Question: So I'm working on my first rails project and I am trying to install bootstrap, but I'm having some issues. I followed the directions on the github page but when I did everything and reloaded my page I received this error: Can someone please help me?

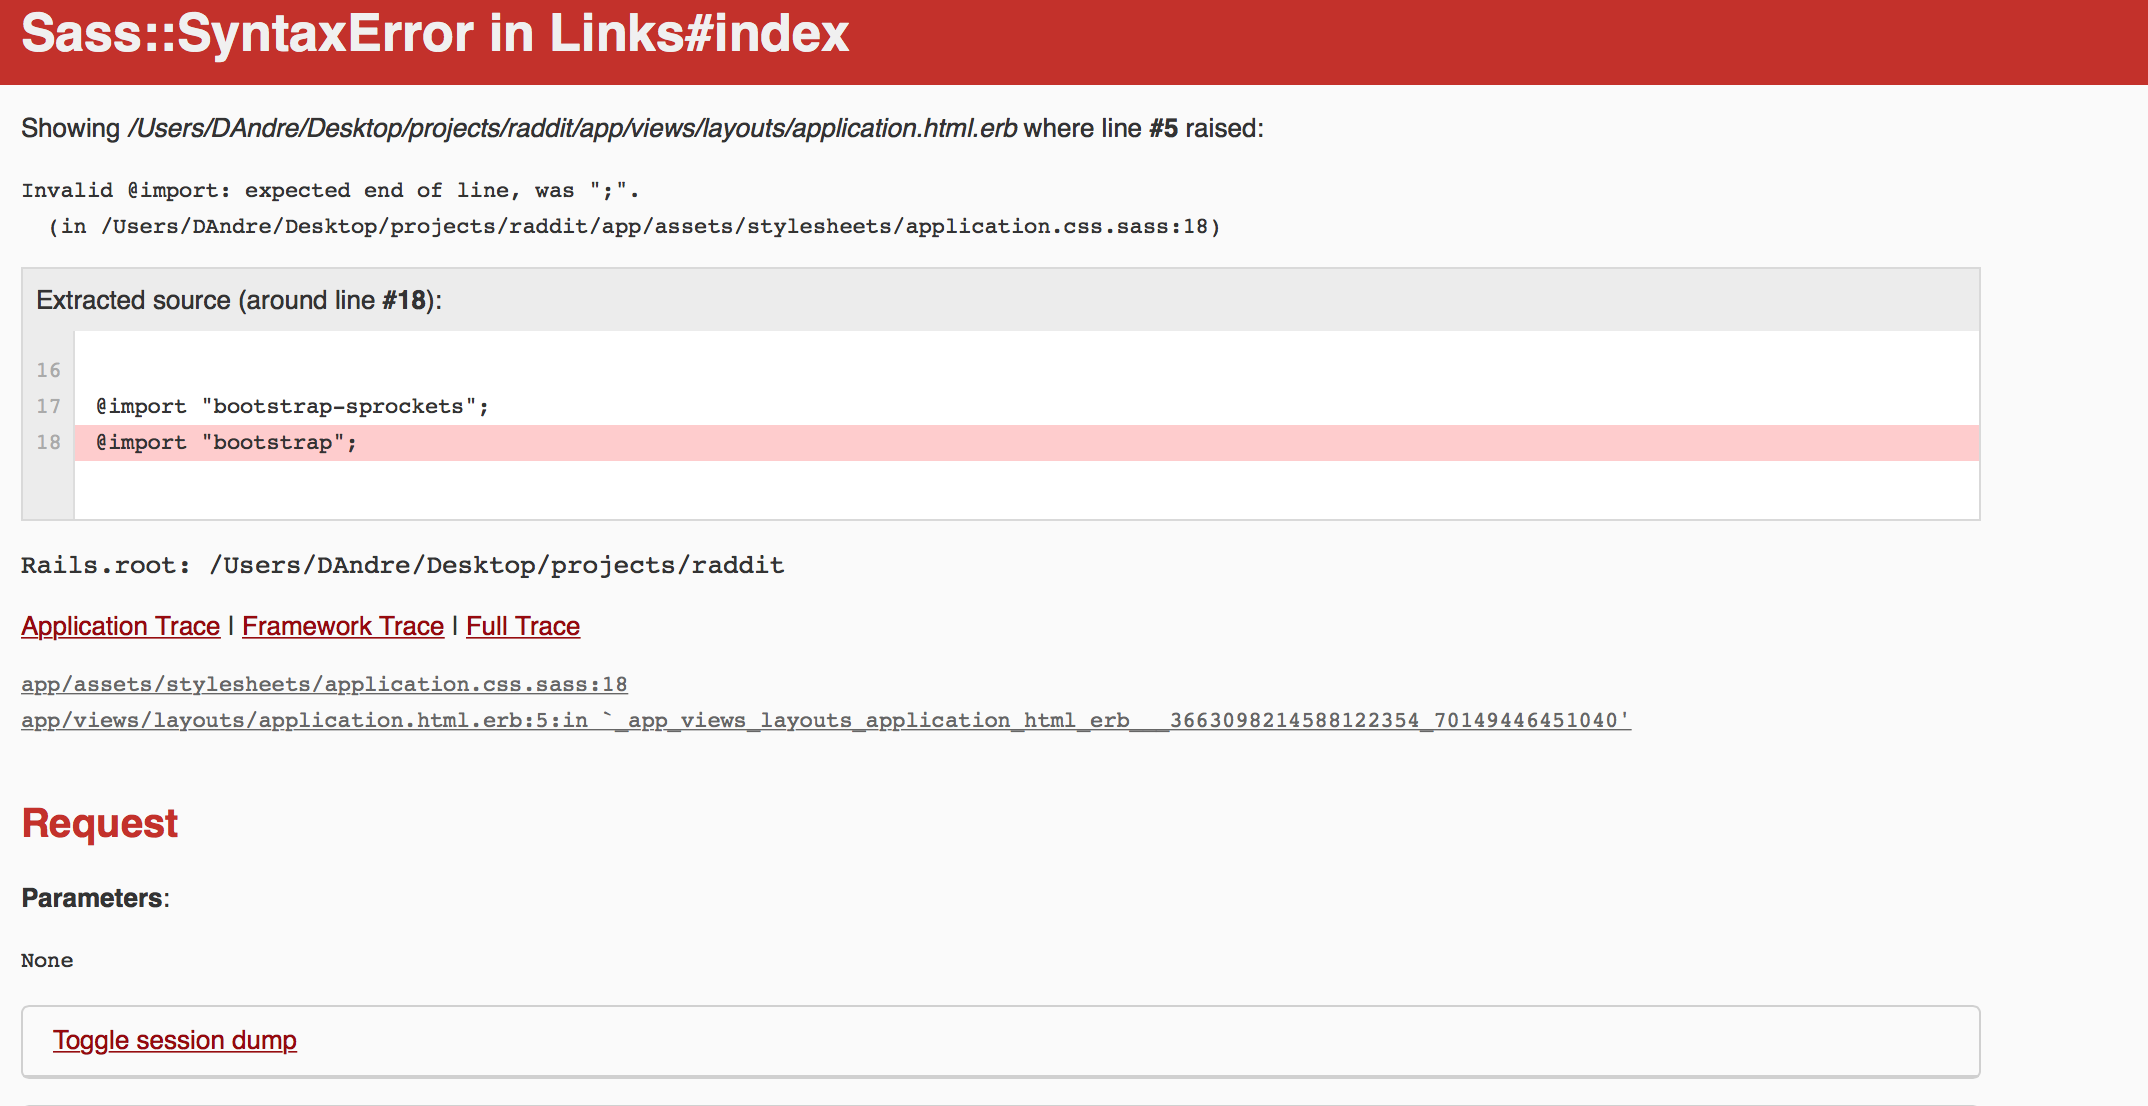
Answer: You are putting your code in wrong path.Please edit the name of the file 'app/assets/stylesheets.css' to 'app/assets/stylesheets.css.scss' and then put '@import "bootstrap-sprockets";' and '@import "bootstrap";' in this file.
For more details visit <URL>.